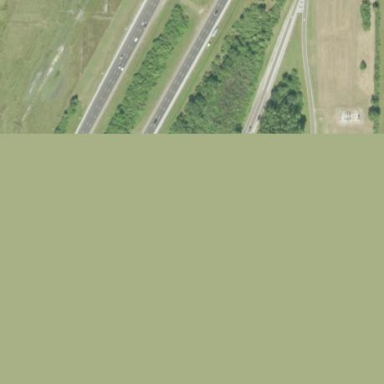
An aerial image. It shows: Rest area along the road.